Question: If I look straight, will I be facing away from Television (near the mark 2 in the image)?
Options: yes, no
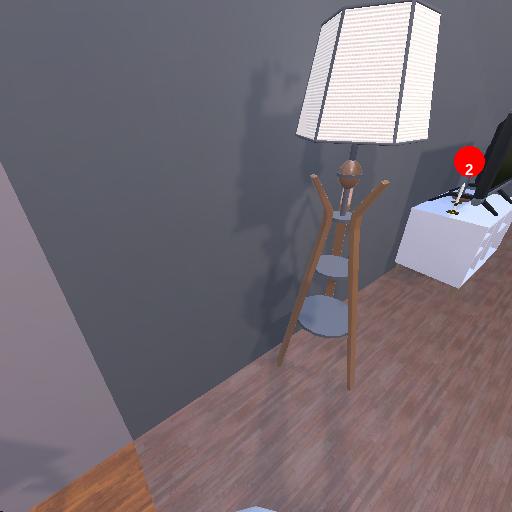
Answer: yes